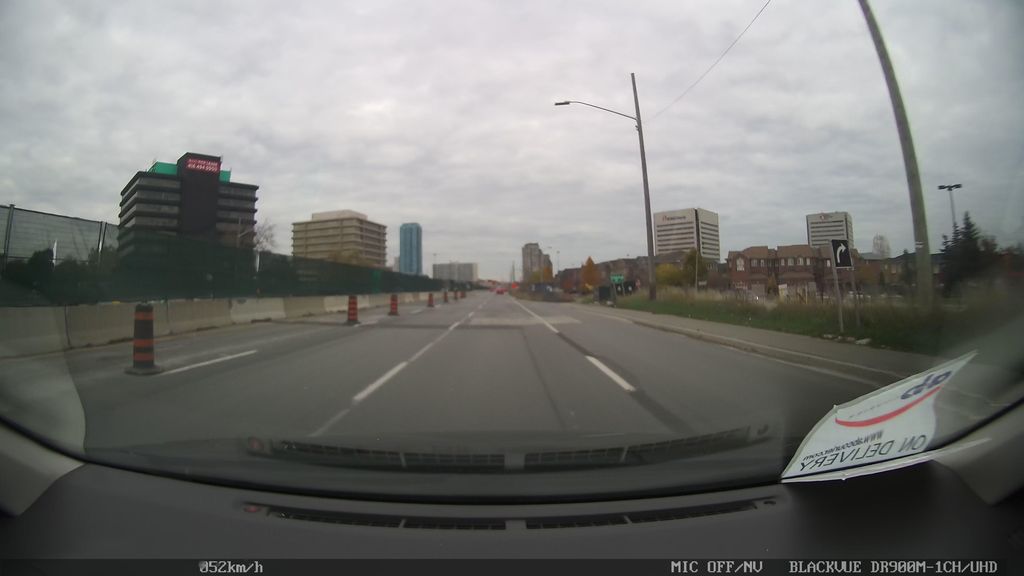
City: toronto